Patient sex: M
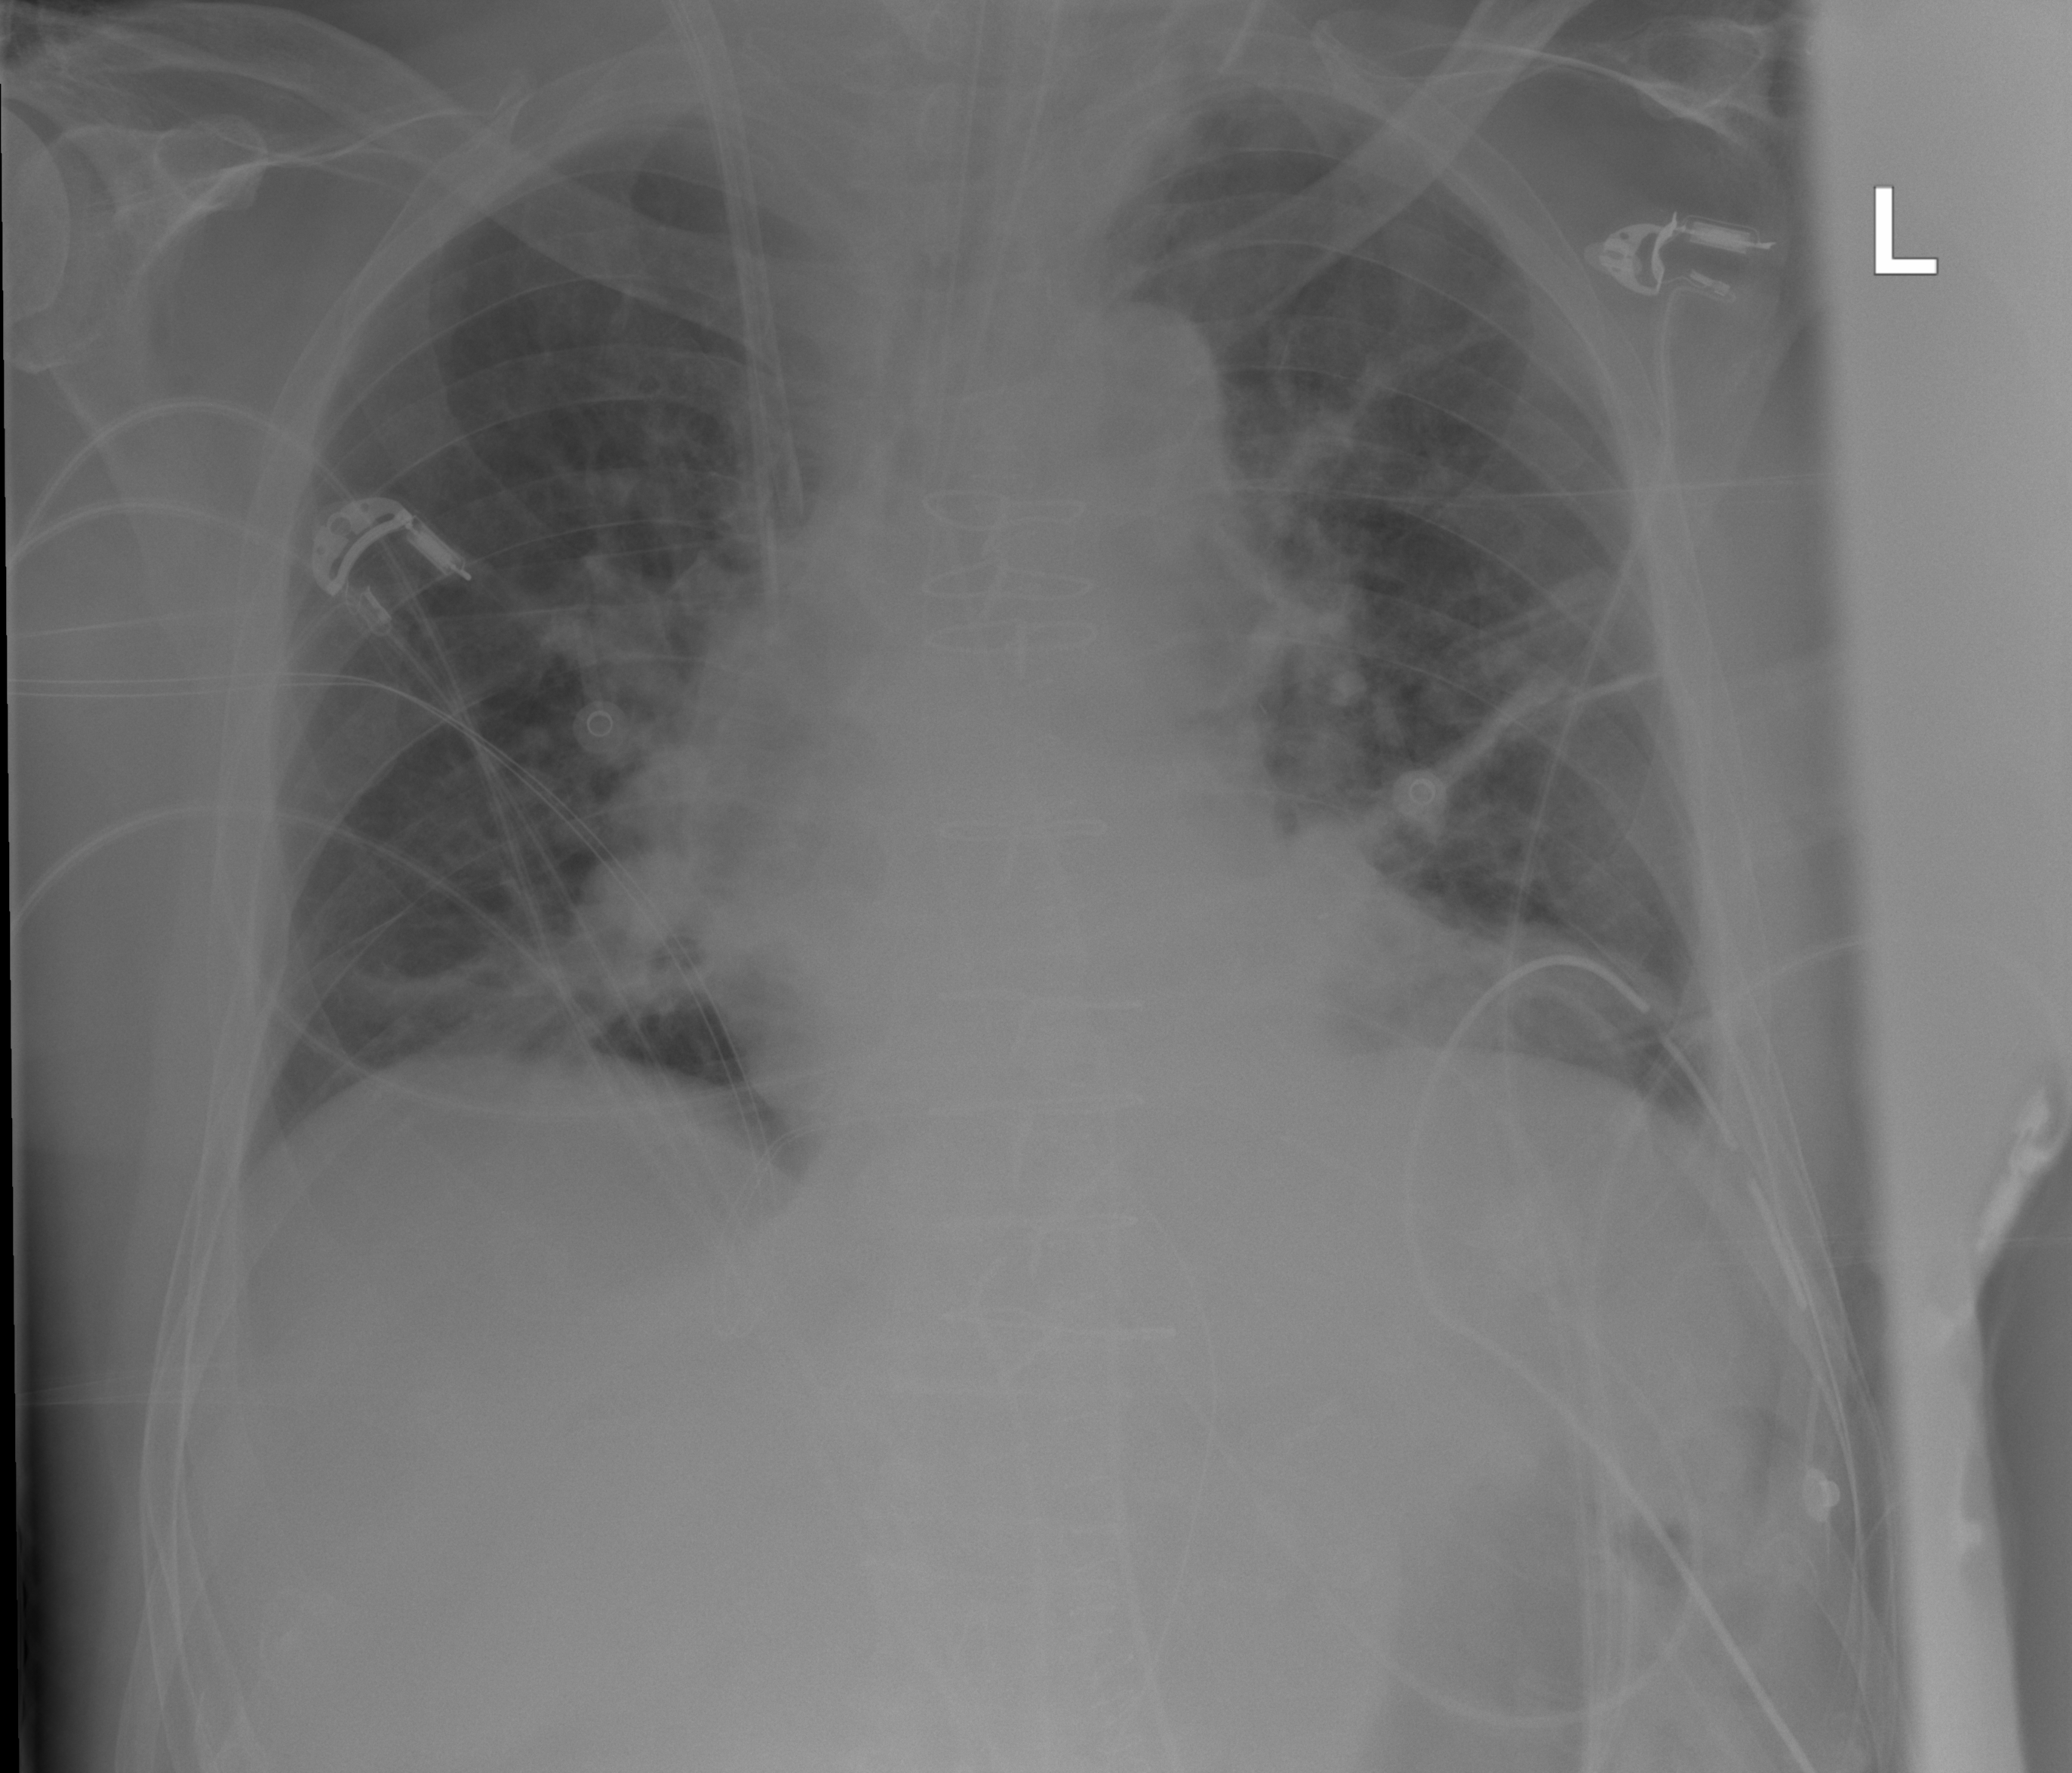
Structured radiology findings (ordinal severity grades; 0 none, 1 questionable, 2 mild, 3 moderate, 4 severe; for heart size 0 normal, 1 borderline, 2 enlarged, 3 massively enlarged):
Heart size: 2
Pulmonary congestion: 2
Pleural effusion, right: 0
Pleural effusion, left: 0
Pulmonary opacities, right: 0
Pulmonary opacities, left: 0
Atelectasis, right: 2
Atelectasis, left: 2